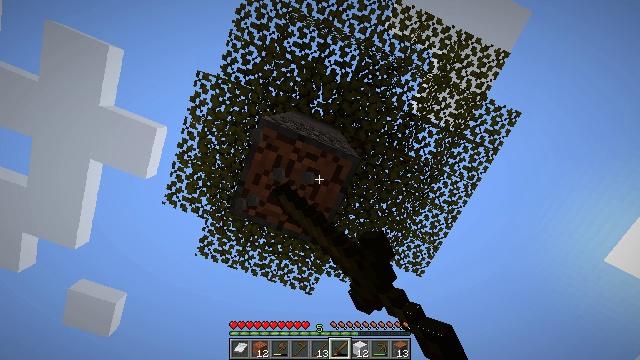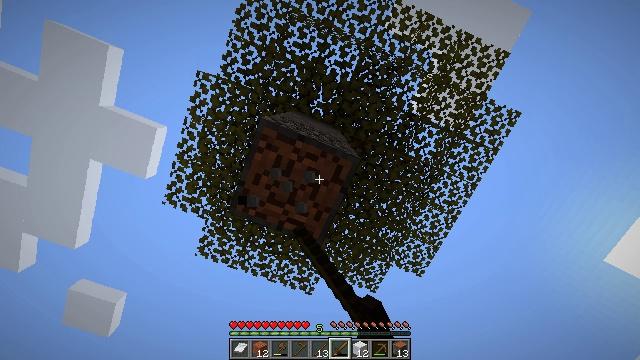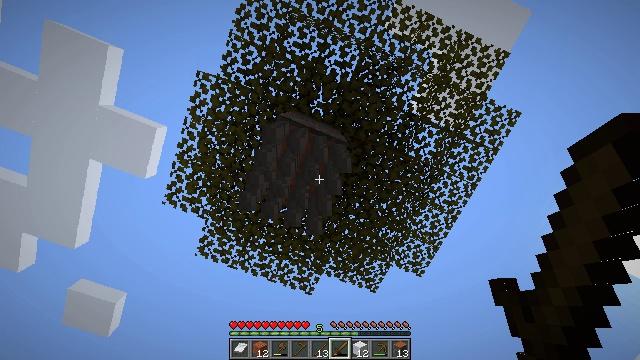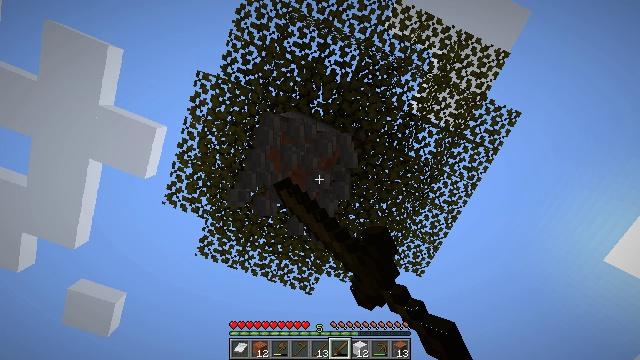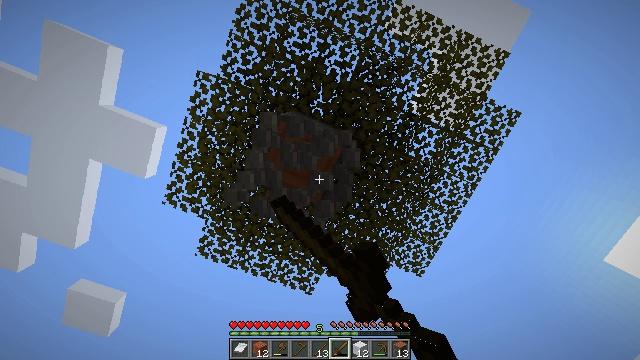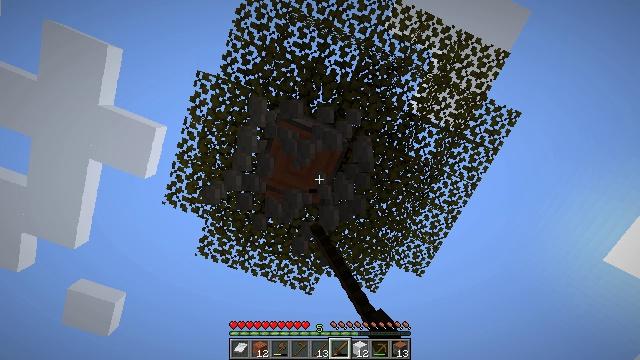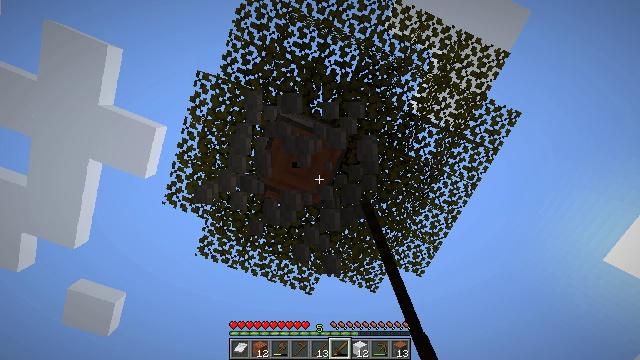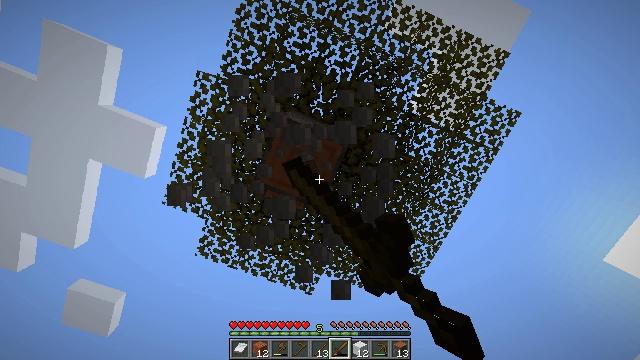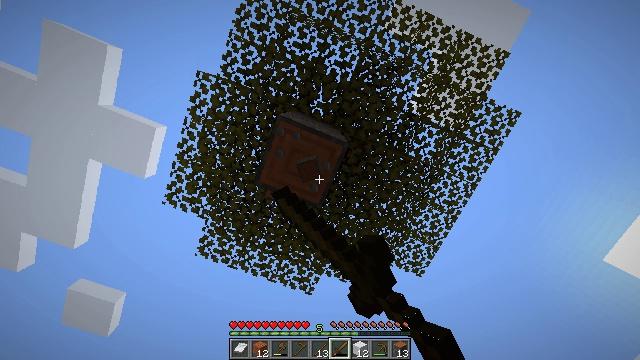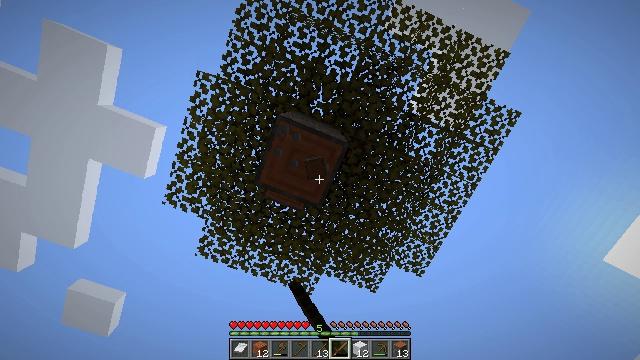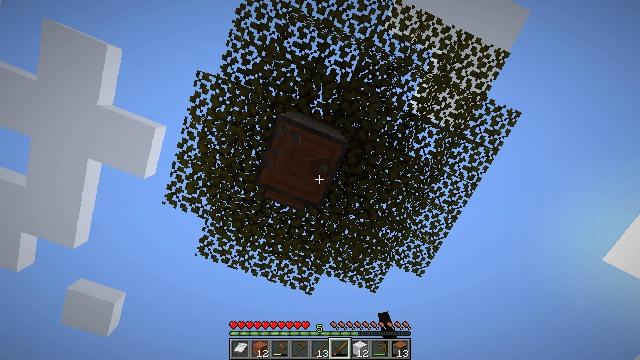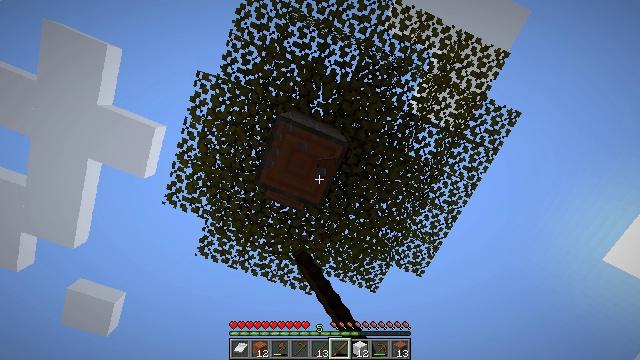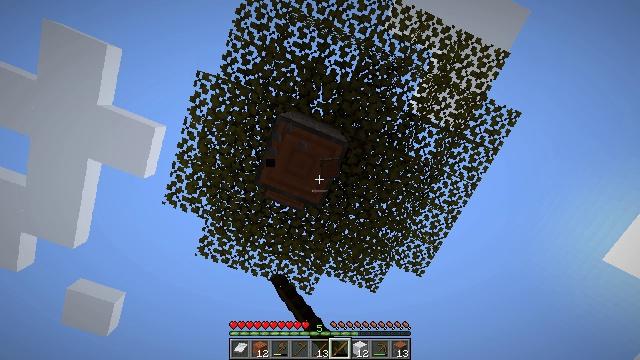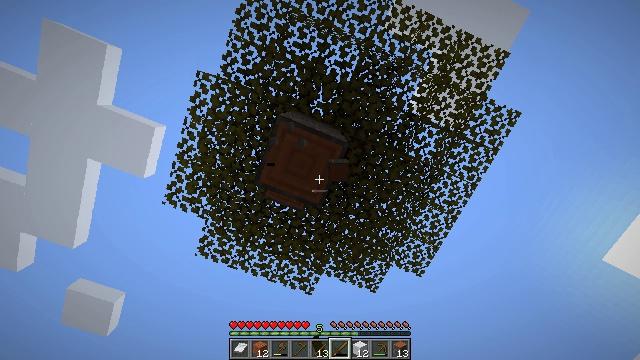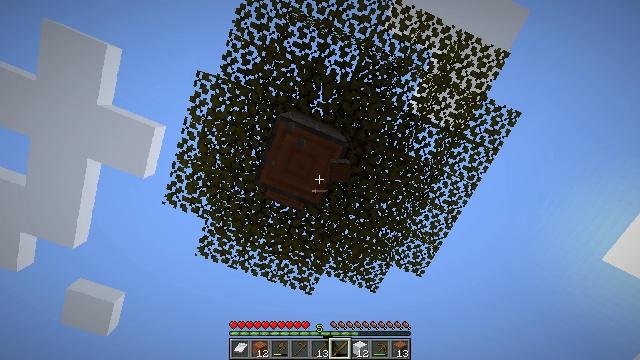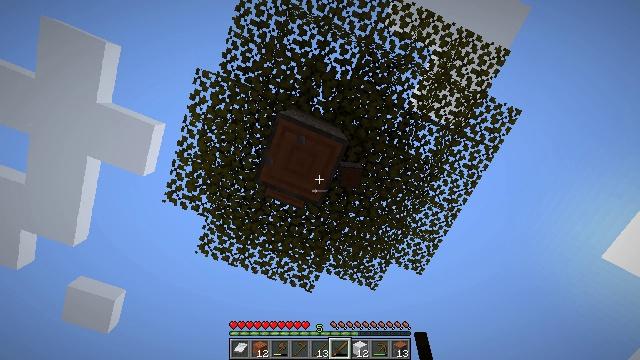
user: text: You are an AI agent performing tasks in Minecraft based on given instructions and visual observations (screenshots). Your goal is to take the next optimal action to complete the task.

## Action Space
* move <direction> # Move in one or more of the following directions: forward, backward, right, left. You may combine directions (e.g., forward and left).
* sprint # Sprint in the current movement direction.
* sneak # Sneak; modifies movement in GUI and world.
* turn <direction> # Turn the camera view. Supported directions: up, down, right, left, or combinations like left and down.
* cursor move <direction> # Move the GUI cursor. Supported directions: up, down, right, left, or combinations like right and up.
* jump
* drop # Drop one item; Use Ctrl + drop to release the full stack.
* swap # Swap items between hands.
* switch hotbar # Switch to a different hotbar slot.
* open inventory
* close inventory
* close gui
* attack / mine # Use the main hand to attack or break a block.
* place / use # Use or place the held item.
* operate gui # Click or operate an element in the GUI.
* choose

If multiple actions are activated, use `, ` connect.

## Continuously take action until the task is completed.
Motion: motion action
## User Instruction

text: Gather the acacia log for building.
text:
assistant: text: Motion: attack / mine
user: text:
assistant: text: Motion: attack / mine
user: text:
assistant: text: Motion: attack / mine
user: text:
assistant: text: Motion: attack / mine
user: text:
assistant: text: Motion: attack / mine
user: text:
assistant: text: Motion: attack / mine
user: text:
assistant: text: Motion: attack / mine
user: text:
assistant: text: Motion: attack / mine
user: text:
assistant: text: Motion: attack / mine
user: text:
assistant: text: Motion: attack / mine
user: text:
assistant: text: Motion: attack / mine
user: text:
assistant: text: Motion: no_op
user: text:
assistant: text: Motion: no_op
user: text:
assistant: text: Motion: no_op
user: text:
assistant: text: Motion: no_op
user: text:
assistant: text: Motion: turn down
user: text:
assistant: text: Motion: no_op
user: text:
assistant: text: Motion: no_op
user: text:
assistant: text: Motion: no_op
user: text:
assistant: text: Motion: turn up
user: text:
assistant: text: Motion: turn up
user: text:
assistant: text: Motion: turn left and up
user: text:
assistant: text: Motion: no_op
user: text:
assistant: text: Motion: attack / mine
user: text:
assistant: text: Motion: attack / mine
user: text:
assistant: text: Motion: attack / mine
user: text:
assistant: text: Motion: attack / mine
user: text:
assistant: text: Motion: attack / mine
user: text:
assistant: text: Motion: attack / mine
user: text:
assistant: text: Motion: attack / mine